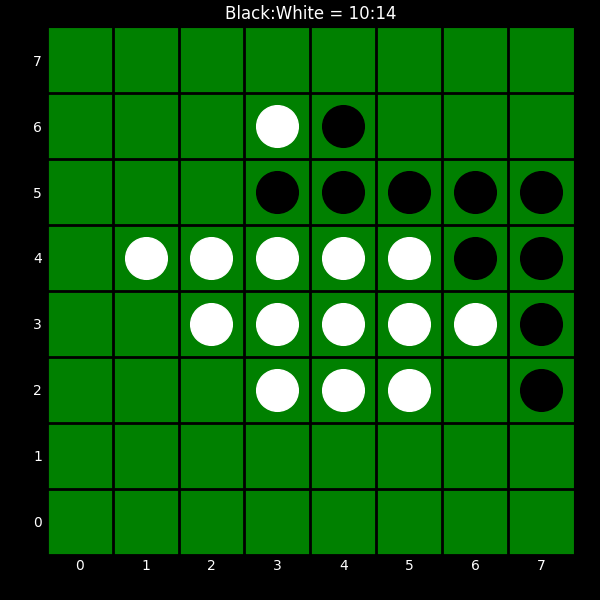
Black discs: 10
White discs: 14